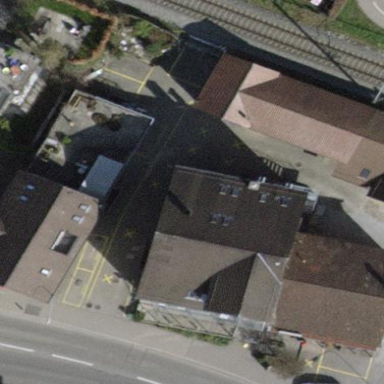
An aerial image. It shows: Terrace building.